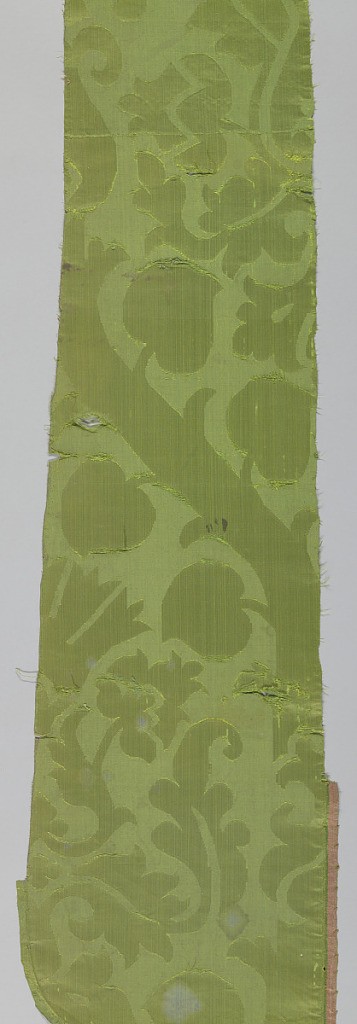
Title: Chasuble fragments
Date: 16th–17th century
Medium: silk Technique: 4&1 satin damask
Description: Fragments of a large scale pattern with heart-shaped leaves coming from a thick stem, green.